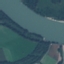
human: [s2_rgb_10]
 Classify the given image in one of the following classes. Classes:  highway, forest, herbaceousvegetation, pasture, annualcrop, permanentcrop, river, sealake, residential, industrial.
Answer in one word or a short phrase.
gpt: River